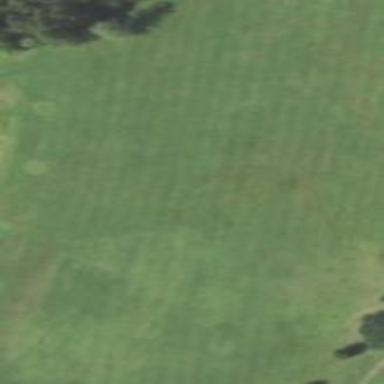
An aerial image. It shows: Grassy area designated as driving range for golf.